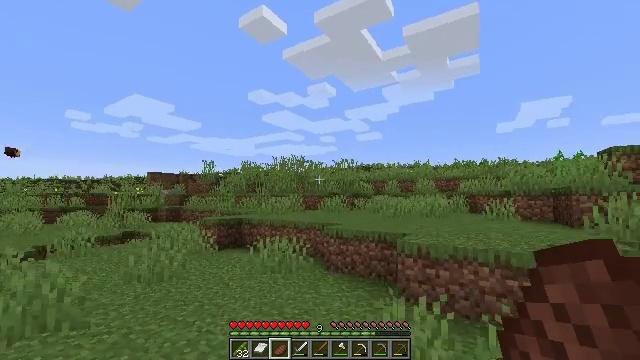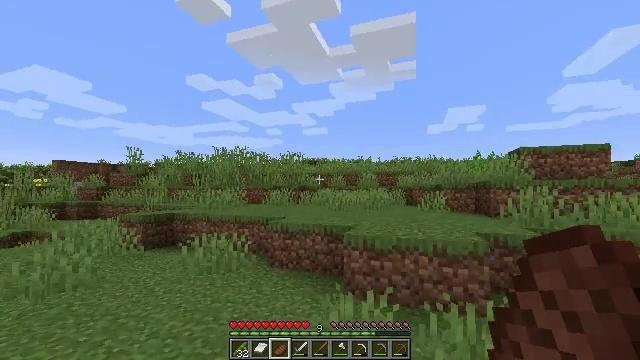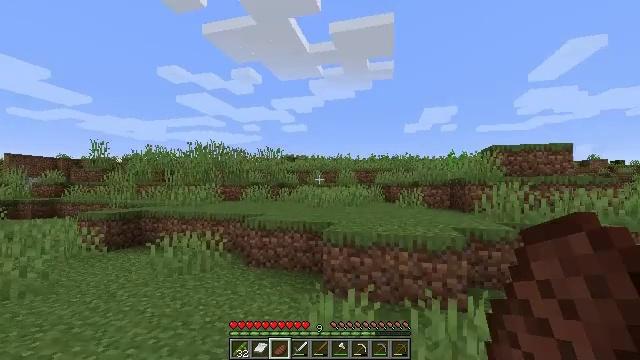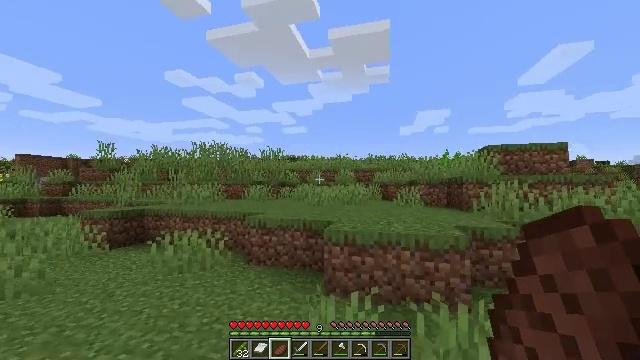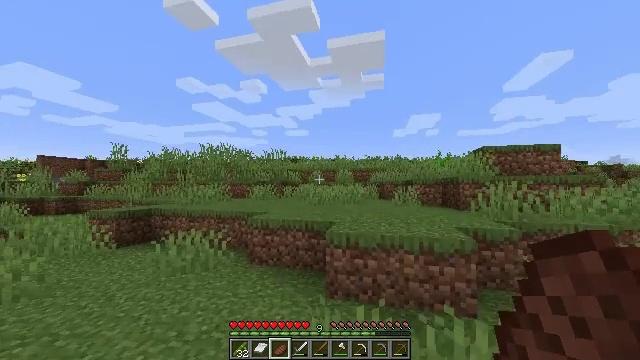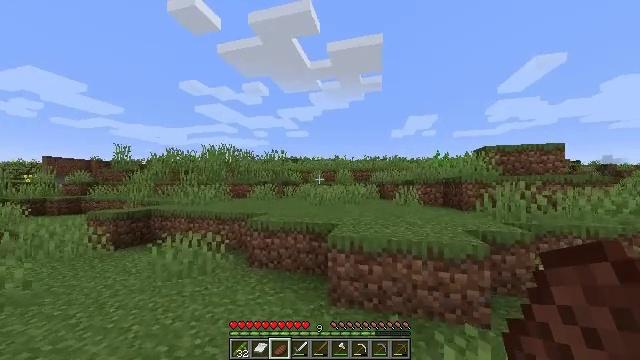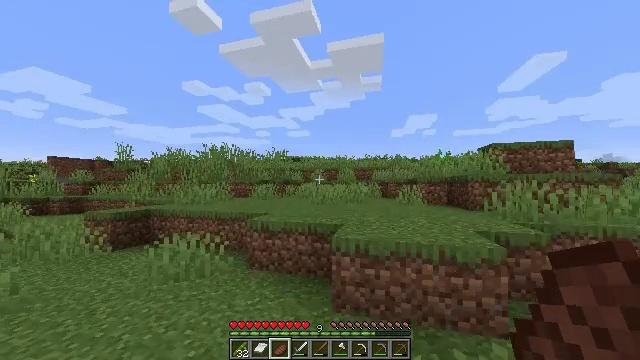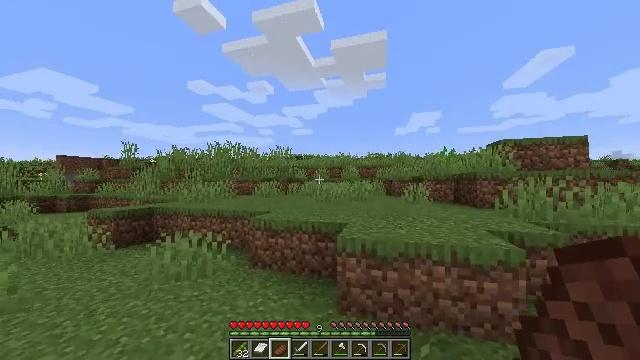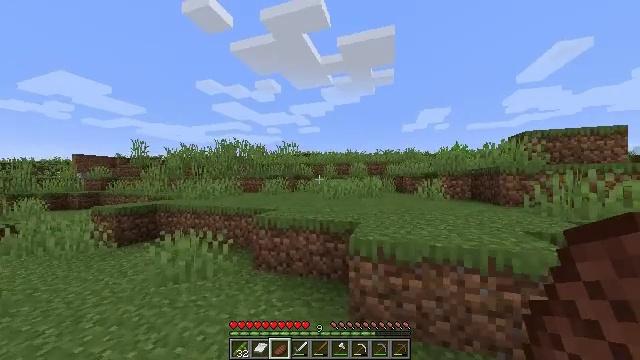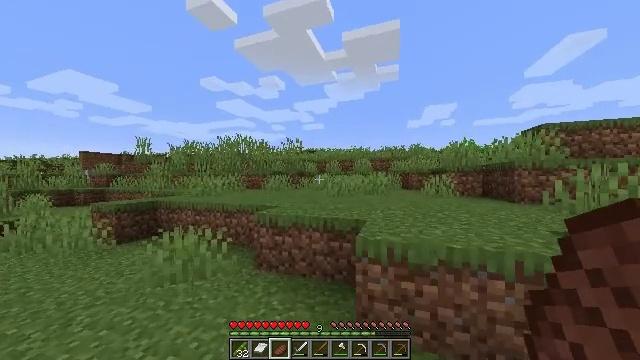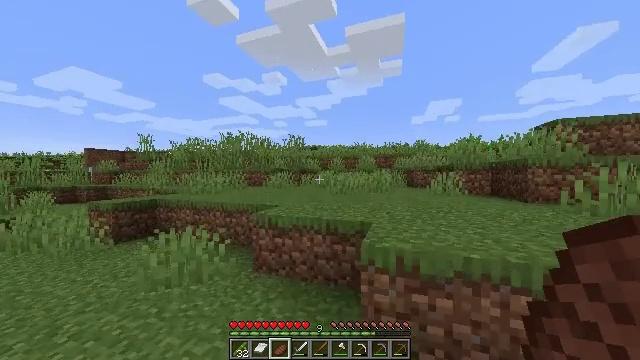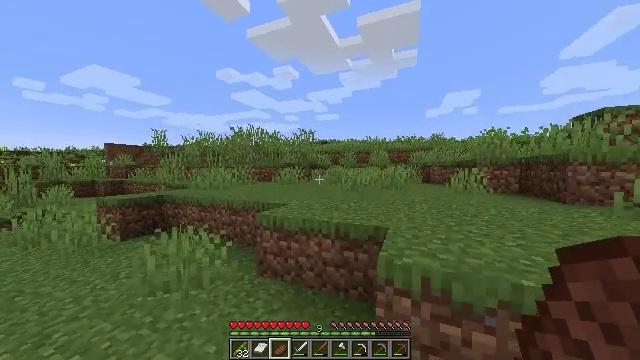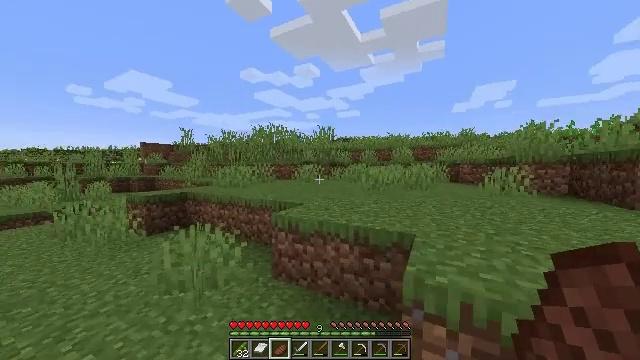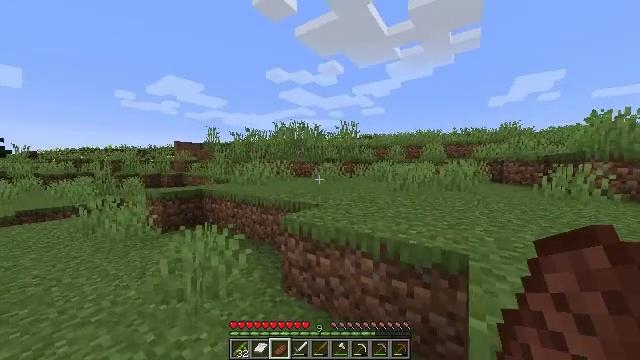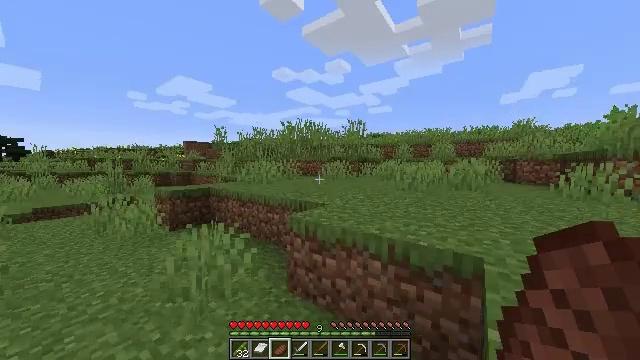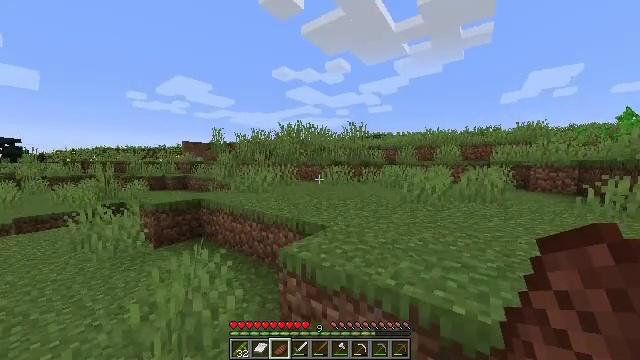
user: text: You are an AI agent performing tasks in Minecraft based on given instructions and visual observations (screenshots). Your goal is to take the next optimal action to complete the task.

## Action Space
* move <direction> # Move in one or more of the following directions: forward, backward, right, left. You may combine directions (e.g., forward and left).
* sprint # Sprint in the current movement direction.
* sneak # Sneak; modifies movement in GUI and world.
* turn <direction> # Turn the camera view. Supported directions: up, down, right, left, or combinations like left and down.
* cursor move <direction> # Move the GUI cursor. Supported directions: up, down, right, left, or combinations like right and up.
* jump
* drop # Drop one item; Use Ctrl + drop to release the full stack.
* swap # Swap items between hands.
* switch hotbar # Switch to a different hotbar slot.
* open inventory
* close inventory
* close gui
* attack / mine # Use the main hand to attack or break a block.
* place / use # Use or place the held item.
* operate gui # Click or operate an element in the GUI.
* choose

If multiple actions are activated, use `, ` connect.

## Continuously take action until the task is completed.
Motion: motion action
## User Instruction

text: Gather materials from the sweet berry bush.
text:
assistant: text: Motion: move forward, turn right and down
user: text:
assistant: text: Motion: move forward, sprint, turn right
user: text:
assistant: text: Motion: move forward, sprint
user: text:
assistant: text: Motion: move forward, sprint
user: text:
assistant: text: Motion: move forward, sprint
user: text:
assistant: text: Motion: move forward
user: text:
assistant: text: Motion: move forward
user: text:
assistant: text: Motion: move forward, turn left
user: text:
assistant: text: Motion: move forward, turn left
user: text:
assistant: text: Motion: move forward
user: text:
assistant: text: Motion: move forward, turn left and down
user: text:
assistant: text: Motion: move forward, turn left
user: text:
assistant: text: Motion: move forward, turn left
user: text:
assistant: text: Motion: move forward, turn left
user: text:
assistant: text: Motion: move forward, jump
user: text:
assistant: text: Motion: move forward, turn right, jump
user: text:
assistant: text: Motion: move forward, turn right, jump
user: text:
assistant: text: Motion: move forward, turn right, jump
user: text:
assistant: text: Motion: move forward, turn right, jump
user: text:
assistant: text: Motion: move forward, turn right, jump
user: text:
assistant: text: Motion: move forward, turn right, jump
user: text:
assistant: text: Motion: move forward, turn right, jump
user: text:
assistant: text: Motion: move forward, turn right and up, jump
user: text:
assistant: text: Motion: move forward, turn right and up, jump
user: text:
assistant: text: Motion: move forward, turn right, jump
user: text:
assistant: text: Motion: move forward, sprint, jump
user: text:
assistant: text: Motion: move forward, sprint, jump
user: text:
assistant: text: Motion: move forward, sprint, jump
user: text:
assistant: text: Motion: move forward, sprint, jump
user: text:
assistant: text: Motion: move forward, jump